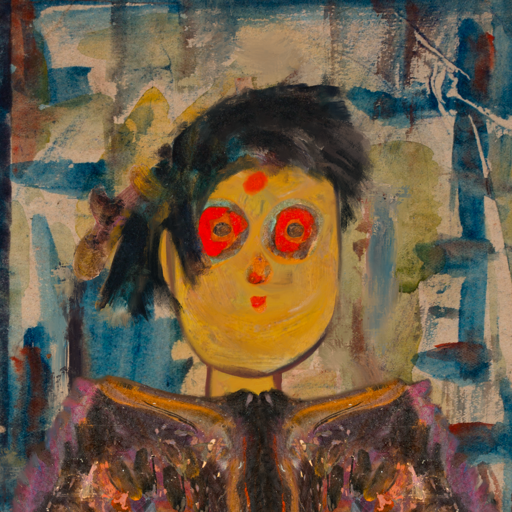
Background: Orphan, Head And Neck Front: After_Raid, Face Front: Sisters, Bust: Gypsy_Queen, Hair Front: Pipe, Head Accessory: Blank, Second Necklace: Blank, Necklace: Blank, Baby: Blank